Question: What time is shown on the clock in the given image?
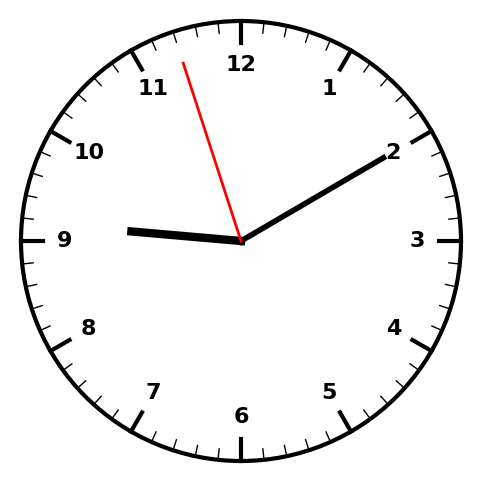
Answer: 09:09:57